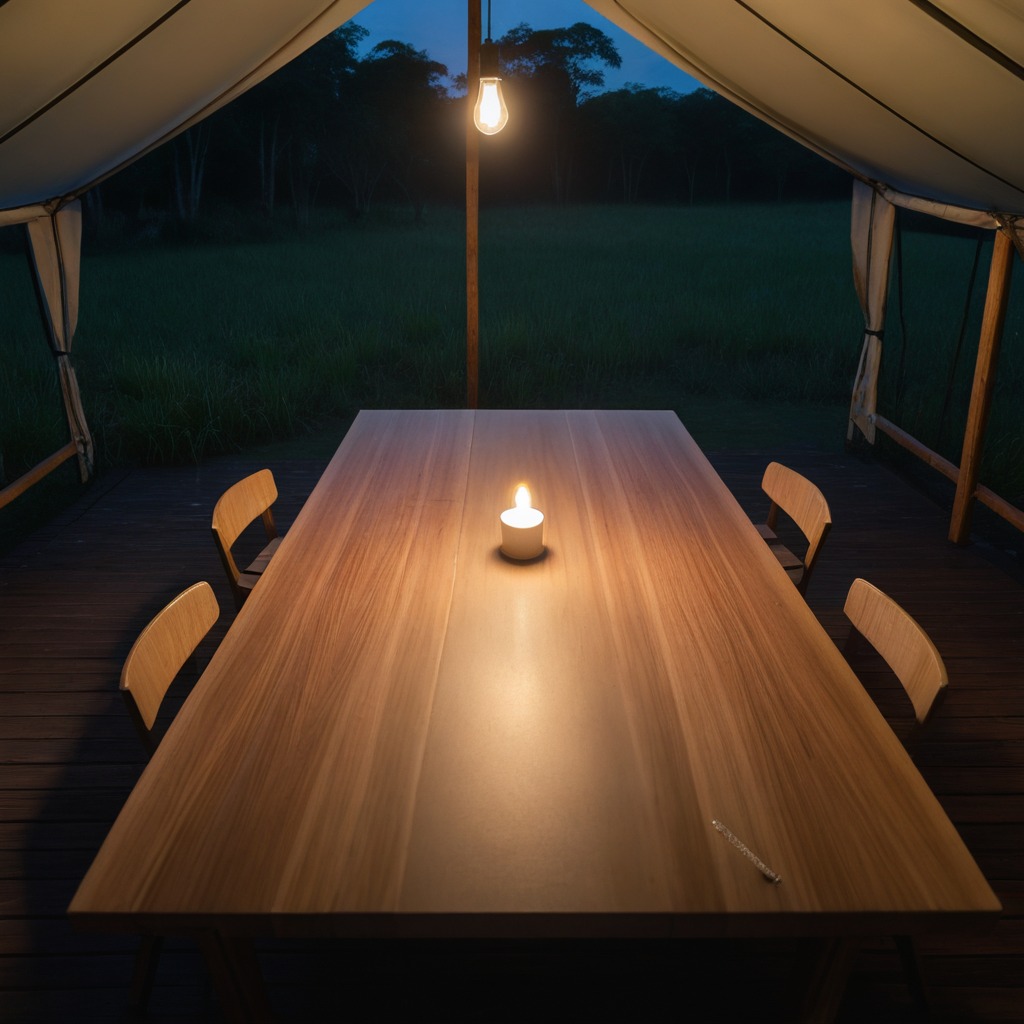
A coiled metal spring is lying on the wooden table.